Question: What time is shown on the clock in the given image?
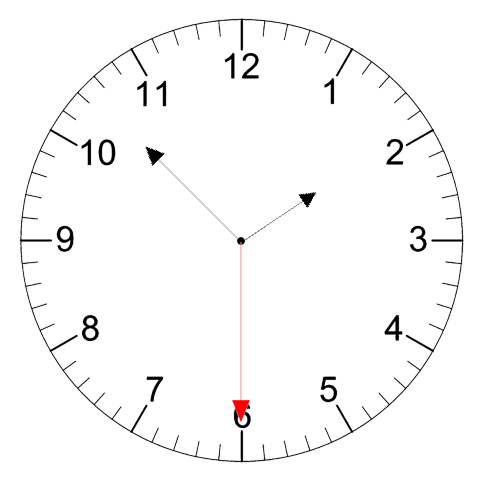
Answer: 01:52:30